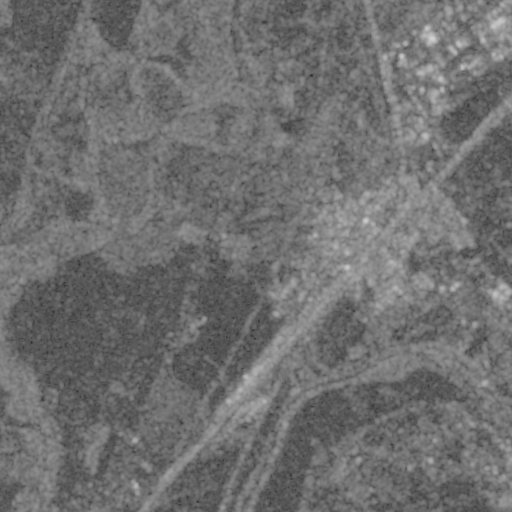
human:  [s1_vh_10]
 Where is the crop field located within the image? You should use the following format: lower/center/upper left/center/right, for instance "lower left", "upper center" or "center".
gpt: The crop field is located in the lower left of the image.
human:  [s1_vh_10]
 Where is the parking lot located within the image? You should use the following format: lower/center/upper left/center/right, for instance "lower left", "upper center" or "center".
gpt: The parking lot is located in the center left of the image.
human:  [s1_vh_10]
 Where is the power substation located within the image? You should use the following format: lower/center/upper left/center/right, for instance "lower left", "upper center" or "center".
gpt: The power substation is located in the upper right of the image.
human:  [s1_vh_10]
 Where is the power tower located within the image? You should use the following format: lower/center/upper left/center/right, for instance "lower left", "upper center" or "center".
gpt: The power tower is located in the right of the image.
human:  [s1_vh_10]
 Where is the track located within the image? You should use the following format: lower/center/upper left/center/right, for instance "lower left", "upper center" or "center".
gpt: The track is located in the center right of the image.
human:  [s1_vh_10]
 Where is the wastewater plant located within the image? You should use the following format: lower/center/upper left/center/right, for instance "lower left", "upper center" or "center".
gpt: The wastewater plant is located in the lower left of the image.
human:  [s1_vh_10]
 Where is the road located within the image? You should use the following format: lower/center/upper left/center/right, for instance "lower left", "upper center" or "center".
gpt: There is no road in the image.

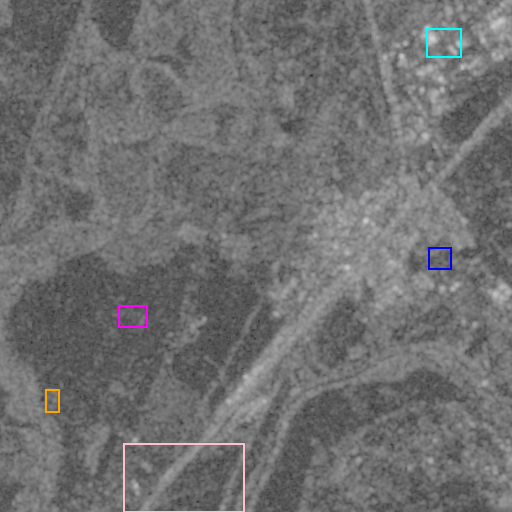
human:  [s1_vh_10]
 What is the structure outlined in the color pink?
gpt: The structure outlined in pink is a crop field.
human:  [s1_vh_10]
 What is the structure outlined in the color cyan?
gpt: The structure outlined in cyan is a park.
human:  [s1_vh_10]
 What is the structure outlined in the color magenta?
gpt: The structure outlined in magenta is a parking lot.
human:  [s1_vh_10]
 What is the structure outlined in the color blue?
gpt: The structure outlined in blue is a track.
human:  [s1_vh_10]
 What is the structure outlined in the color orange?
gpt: The structure outlined in orange is a wastewater plant.
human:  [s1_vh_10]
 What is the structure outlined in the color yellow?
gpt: There is no yellow outline.